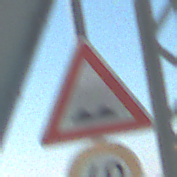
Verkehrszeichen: UnebeneFahrbahn
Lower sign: Geschwindigkeit60
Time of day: MorningAfternoon
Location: Outdoor (Special)
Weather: Clear
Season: NotSpecified
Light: Natural